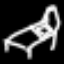
Label: bed